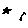
Label: star